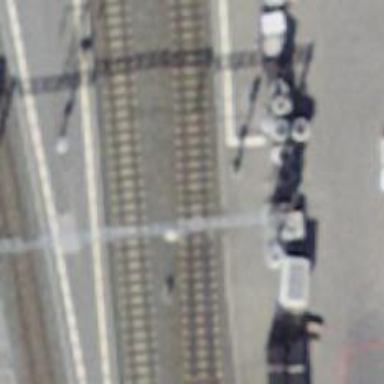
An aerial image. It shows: Railway switch.